Question: I am trying to create a maven spring boot application to be deployed in Tomcat. I am following what is suggested in Spring docs and other stackoverflow suggestions- war, Application.java extending SpringBootServletInitializer, removing spring-boot-maven-plugin from build plugins etc. War file is generated and is deployed in tomcat. But what I found is all static files are packaged under /WEB-INF/classes folder and I am not able to access the page. My project structure is as below:

Can anybody tell me how I can package the war properly to be deployed in Tomcat.
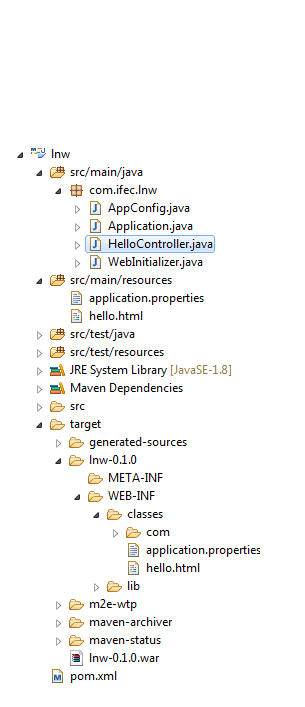
Answer: That doesn't change anything.
If you put your static assets in 'src/main/resources/static' (and they end up in 'WEB-INF/classes/static'), Spring Boot will serve them properly. So a 'src/main/resources/static/foo.png' will be available at 'http://localhost:8080/your-context/foo.png' if the context of your webapp is 'your-context'.
Regarding the configuration, you can also go on start.spring.io, click advanced and chose war and you'll get an empty project pre-configured.
Or you can click this: <URL>